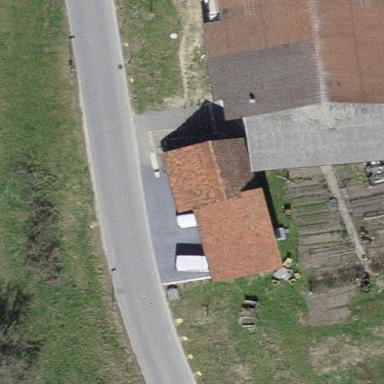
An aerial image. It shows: Shed.